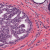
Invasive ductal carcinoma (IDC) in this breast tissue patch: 0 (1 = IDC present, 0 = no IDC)